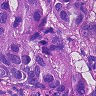
Metastatic tissue present: yes